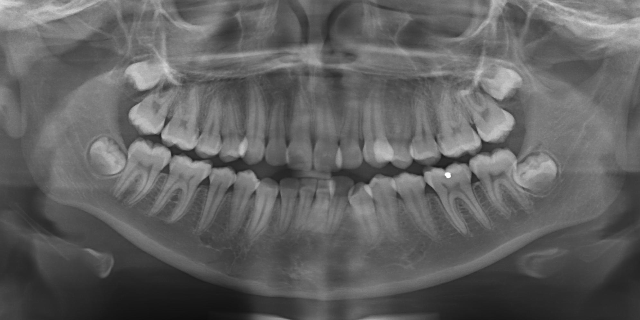
adult